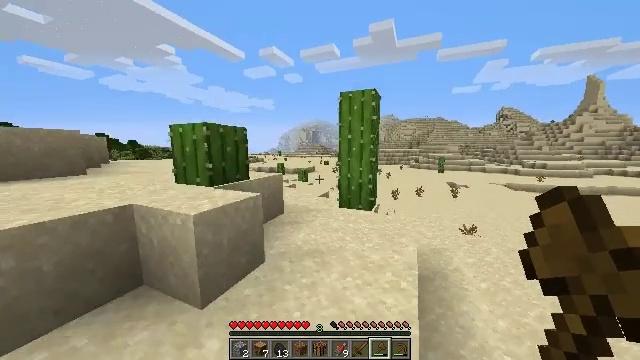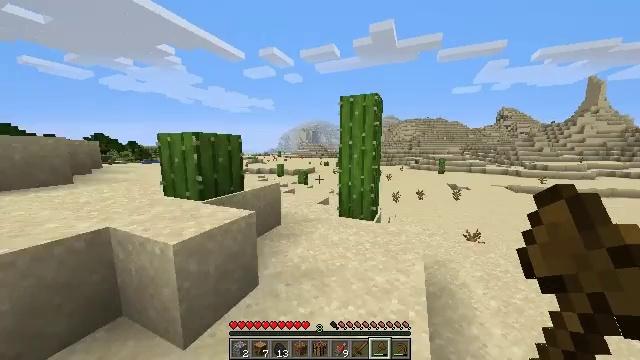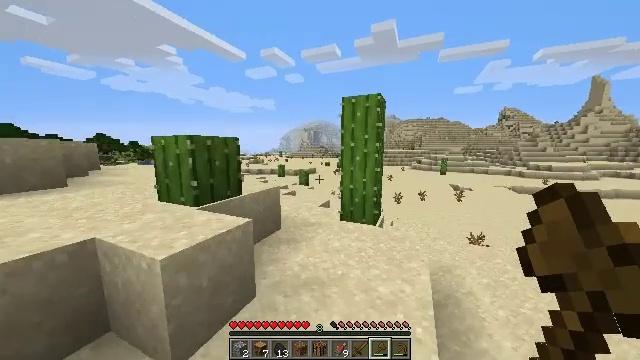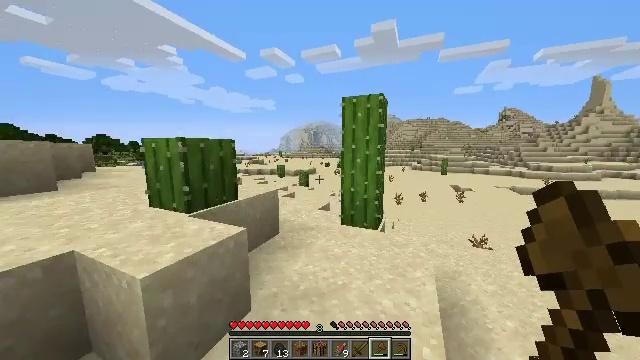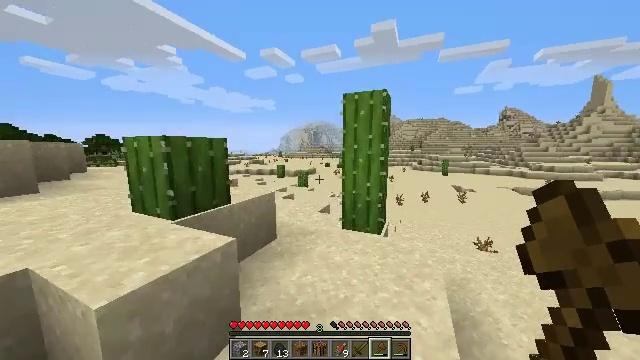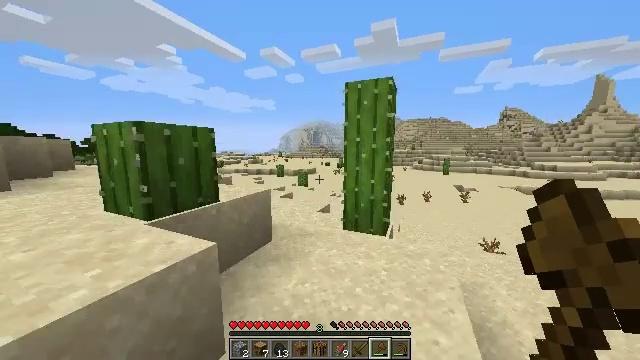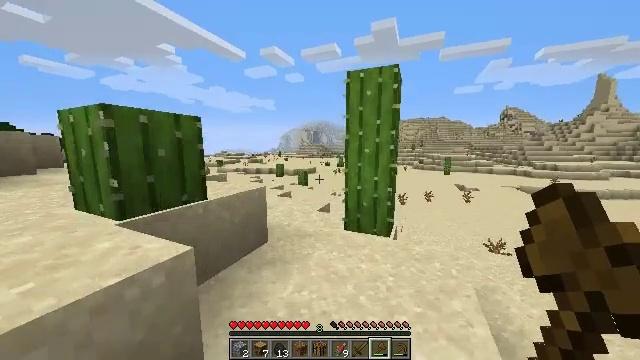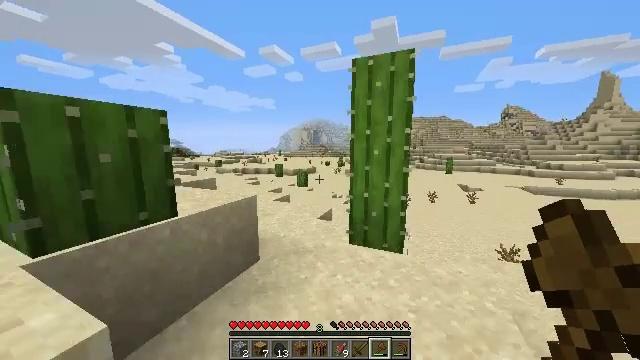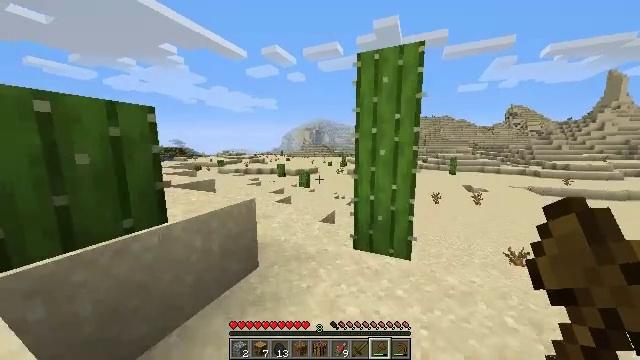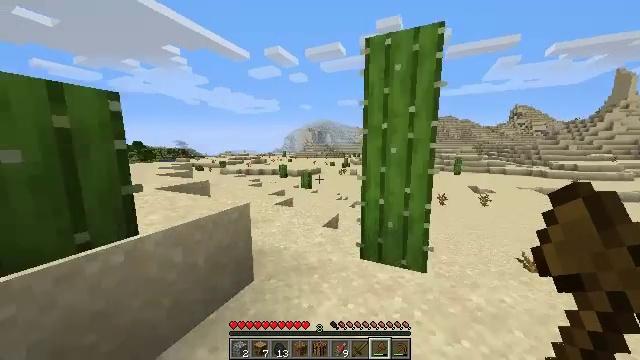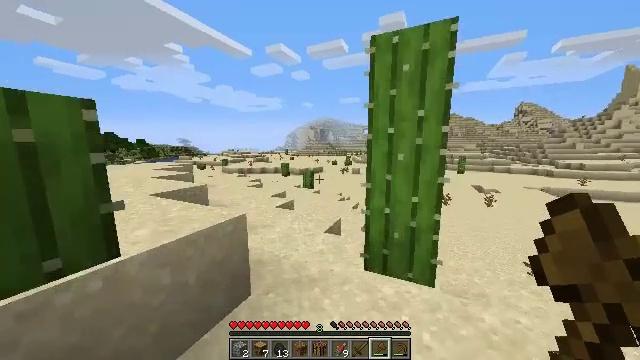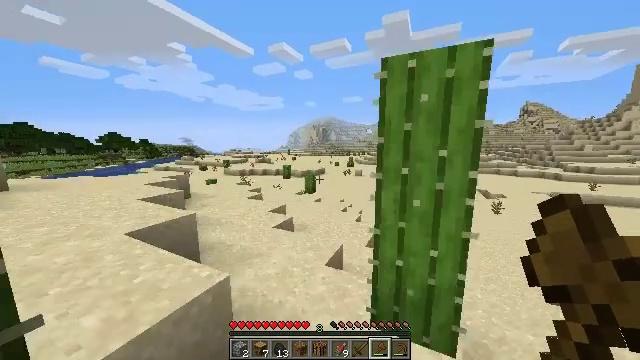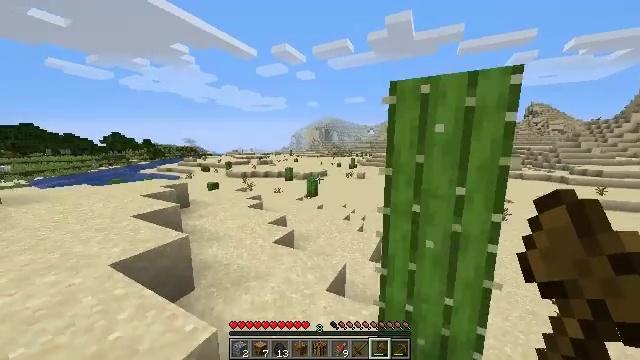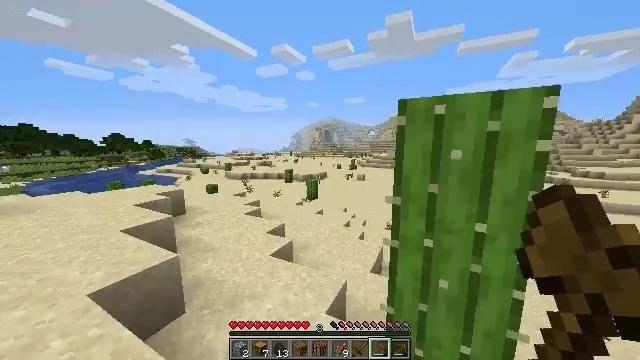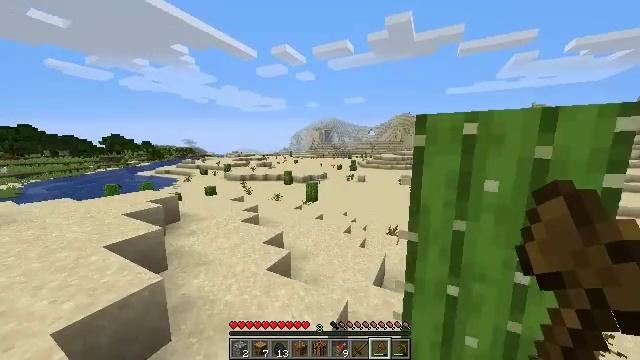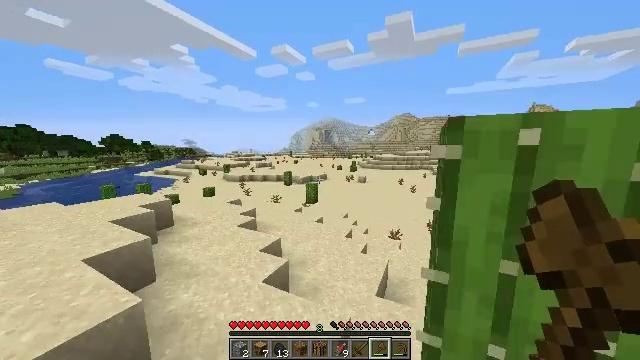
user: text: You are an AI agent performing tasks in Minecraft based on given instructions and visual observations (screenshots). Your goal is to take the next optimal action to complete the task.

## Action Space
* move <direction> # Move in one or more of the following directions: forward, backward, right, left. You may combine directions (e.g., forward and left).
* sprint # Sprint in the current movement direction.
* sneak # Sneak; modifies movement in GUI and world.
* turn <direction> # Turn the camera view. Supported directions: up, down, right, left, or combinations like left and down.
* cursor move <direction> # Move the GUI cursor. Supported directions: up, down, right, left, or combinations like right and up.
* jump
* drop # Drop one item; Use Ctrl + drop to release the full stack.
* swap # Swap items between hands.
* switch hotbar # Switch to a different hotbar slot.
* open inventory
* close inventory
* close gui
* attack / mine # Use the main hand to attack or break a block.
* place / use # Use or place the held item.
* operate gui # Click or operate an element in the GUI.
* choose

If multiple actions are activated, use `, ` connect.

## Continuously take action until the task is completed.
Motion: motion action
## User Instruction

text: Kill aquatic mobs.
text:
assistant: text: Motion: move forward, jump
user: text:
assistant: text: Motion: move forward
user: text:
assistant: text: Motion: move forward
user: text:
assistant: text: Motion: move forward
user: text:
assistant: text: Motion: move forward
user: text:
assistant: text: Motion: move forward
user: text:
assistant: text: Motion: move forward
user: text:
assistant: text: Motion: move forward
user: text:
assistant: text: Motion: move forward
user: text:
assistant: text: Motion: move forward, jump
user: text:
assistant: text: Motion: move forward, jump
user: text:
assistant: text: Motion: move forward, jump
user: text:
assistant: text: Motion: move forward, jump
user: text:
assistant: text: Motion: move forward, jump
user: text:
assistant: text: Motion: move forward, jump
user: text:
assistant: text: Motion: move forward and move left, jump
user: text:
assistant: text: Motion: move forward and move left, jump
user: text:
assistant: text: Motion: move forward and move left, jump
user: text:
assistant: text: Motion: move forward and move left, jump
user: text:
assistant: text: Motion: move forward and move left, jump
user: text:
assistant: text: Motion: move forward and move left, jump
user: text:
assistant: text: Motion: move forward, jump
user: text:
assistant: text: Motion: move forward, jump
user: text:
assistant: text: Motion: move forward, jump
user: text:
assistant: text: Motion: move forward, jump
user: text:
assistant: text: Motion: move forward, jump
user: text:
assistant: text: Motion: move forward, jump
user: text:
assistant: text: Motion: move forward, jump
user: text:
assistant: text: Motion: move forward, jump
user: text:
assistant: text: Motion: move forward, jump